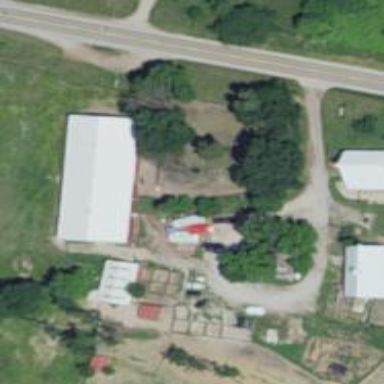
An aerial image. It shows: Animal shelter.